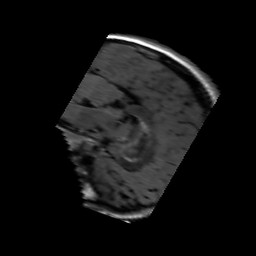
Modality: FLAIR
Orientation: sagittal
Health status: ill
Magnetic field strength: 3 T